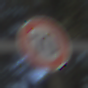
Verkehrszeichen: Geschwindigkeit70
Umgebung: Outdoor, Nature
Tageszeit: MorningAfternoon
Wetter: Clear
Licht: Natural
Jahreszeit: NotSpecified
Kontrast: HighContrast